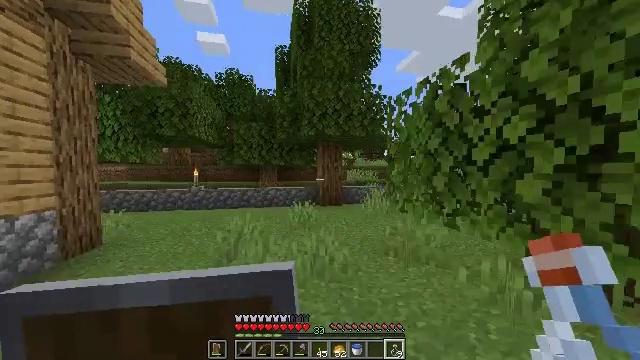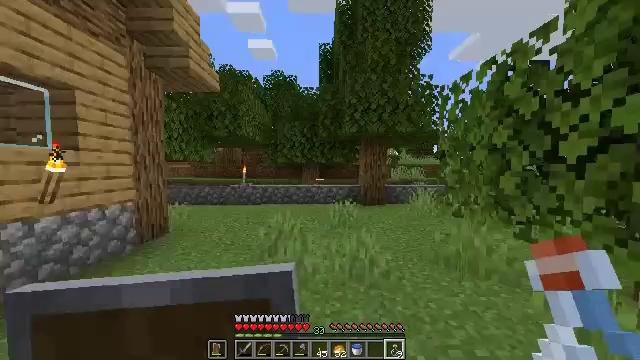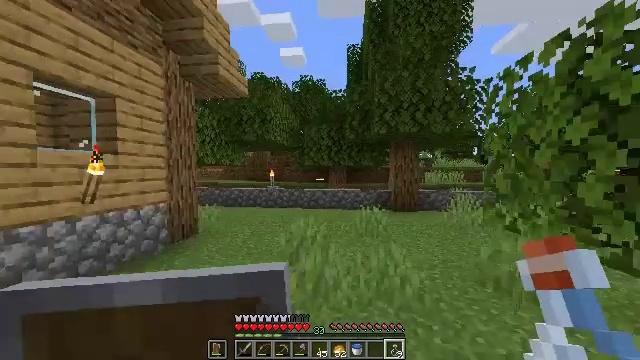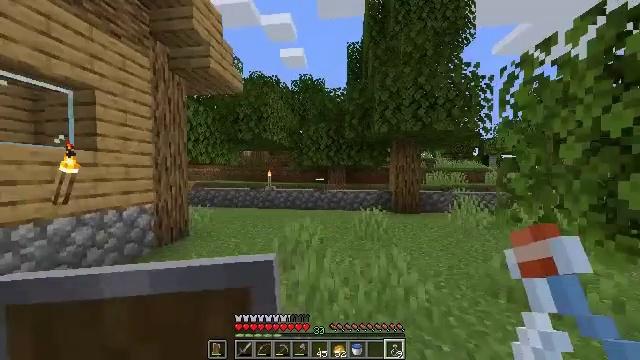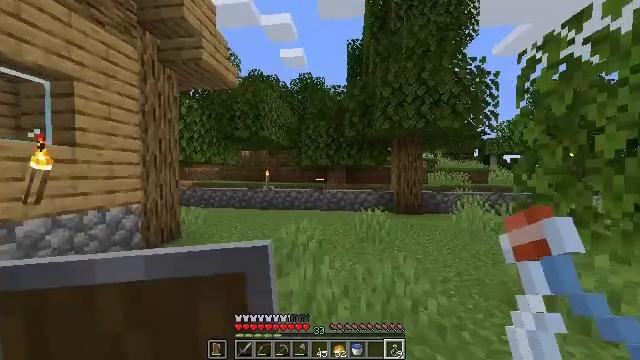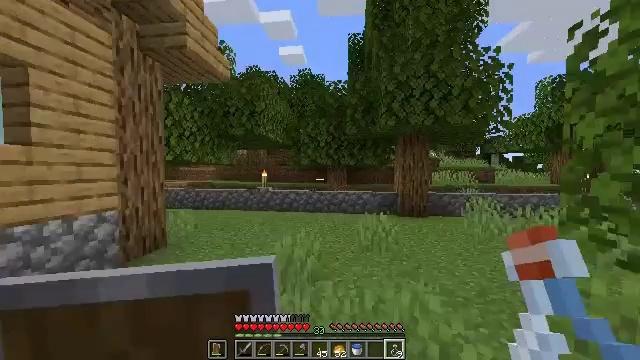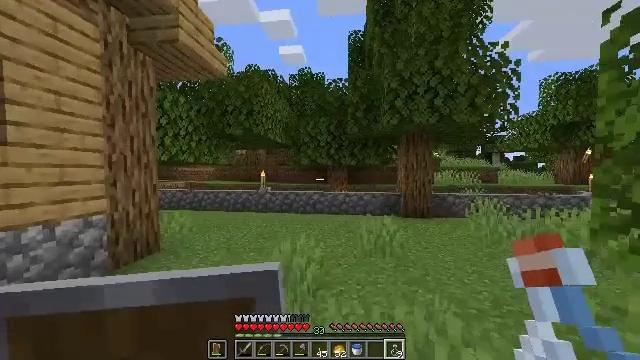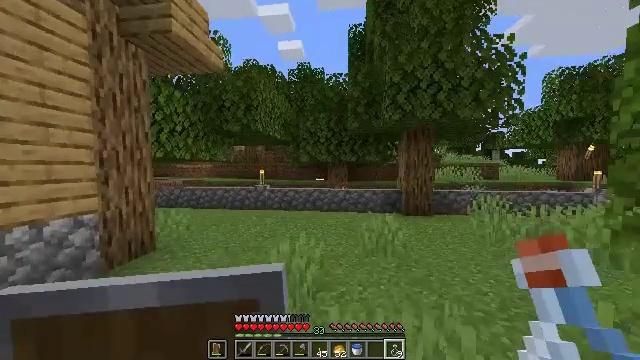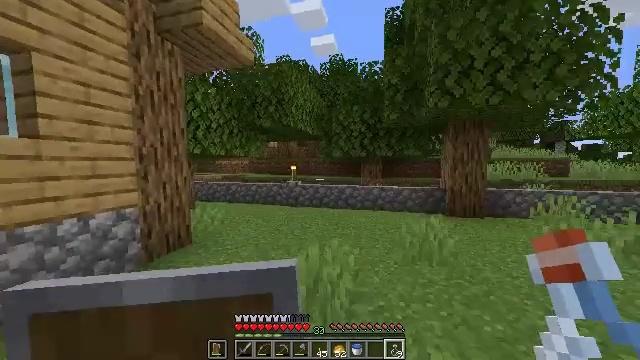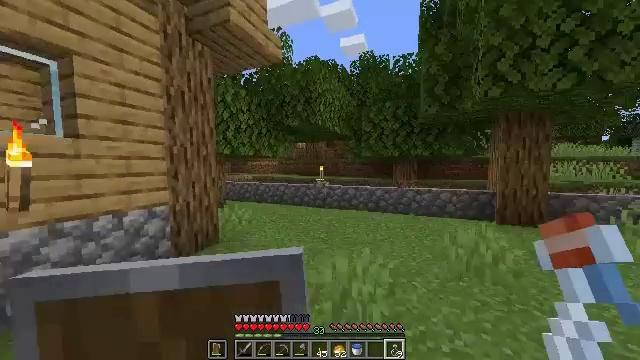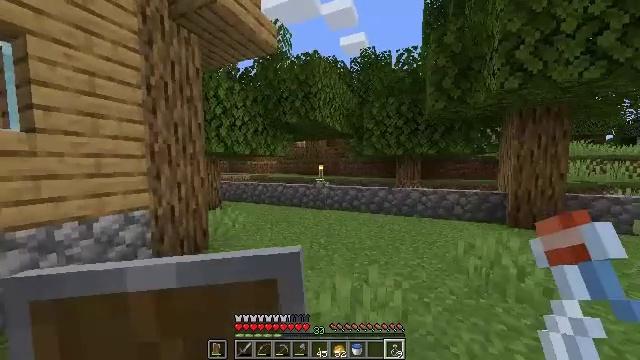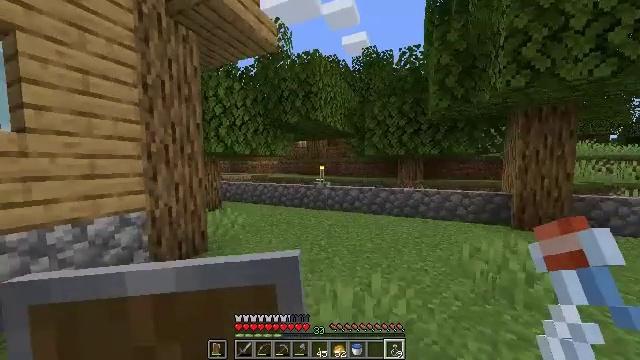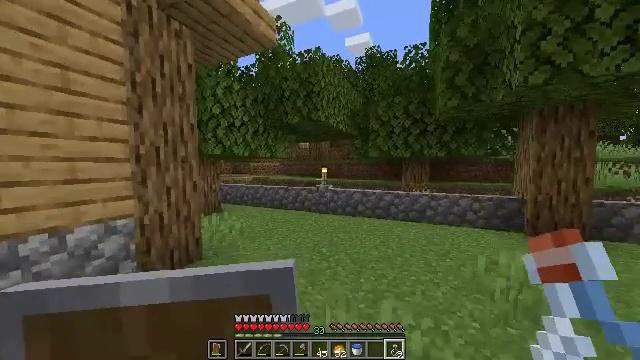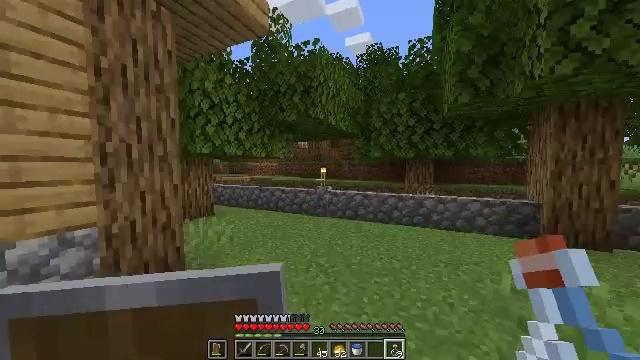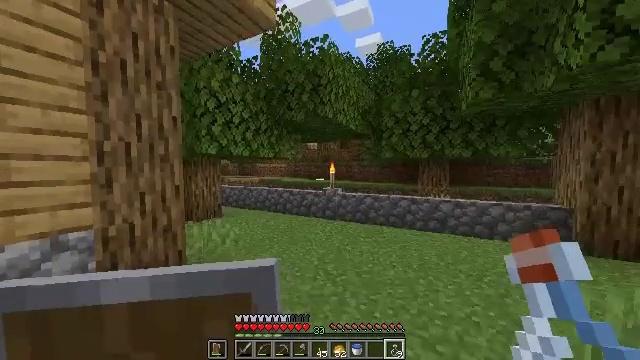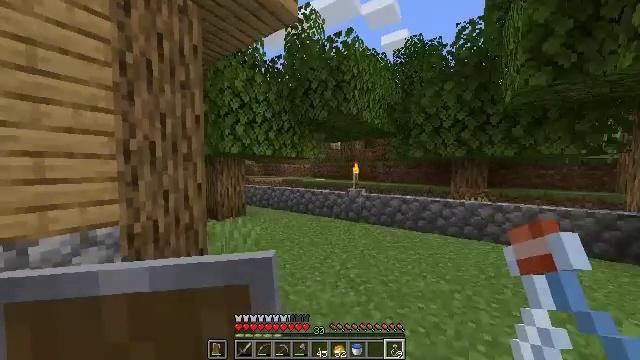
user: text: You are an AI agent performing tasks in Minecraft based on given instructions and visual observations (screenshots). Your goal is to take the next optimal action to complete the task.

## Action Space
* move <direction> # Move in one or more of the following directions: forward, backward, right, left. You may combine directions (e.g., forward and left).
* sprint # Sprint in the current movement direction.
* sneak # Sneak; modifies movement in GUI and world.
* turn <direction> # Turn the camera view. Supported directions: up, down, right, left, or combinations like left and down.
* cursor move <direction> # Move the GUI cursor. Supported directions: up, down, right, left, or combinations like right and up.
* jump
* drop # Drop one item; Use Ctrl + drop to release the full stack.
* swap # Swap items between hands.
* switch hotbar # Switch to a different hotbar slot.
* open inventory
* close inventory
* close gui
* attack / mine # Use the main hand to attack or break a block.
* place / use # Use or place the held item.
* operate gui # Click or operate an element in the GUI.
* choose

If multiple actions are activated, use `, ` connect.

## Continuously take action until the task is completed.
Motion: motion action
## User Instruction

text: Pick up the dandelion.
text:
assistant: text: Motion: move forward, turn left
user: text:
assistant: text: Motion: move forward, turn left
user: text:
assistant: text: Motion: move forward
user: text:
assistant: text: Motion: move forward
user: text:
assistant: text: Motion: move forward
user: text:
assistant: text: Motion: move forward
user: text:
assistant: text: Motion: move forward
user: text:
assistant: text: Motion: move forward, turn left and down
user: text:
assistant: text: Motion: move forward, turn left
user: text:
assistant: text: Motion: move forward
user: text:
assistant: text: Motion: move forward
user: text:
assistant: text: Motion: move forward
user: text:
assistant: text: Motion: move forward
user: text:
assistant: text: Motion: move forward, turn left
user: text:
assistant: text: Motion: move forward, turn left
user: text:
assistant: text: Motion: move forward, turn left
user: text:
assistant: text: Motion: move forward
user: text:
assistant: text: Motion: move forward, turn left
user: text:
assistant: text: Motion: move forward, turn left
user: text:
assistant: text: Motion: move forward, turn left
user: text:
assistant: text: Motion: move forward, turn left
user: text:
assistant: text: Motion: move forward, turn left
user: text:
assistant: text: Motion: move forward
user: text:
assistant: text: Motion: move forward, turn left
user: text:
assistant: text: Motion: move forward, turn left
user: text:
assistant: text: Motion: move forward
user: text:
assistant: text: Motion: move forward
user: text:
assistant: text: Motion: move forward, turn left
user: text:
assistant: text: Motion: move forward, turn left
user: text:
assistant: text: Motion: move forward